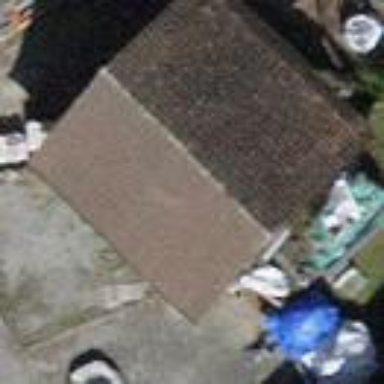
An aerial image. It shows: Shed.